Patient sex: M
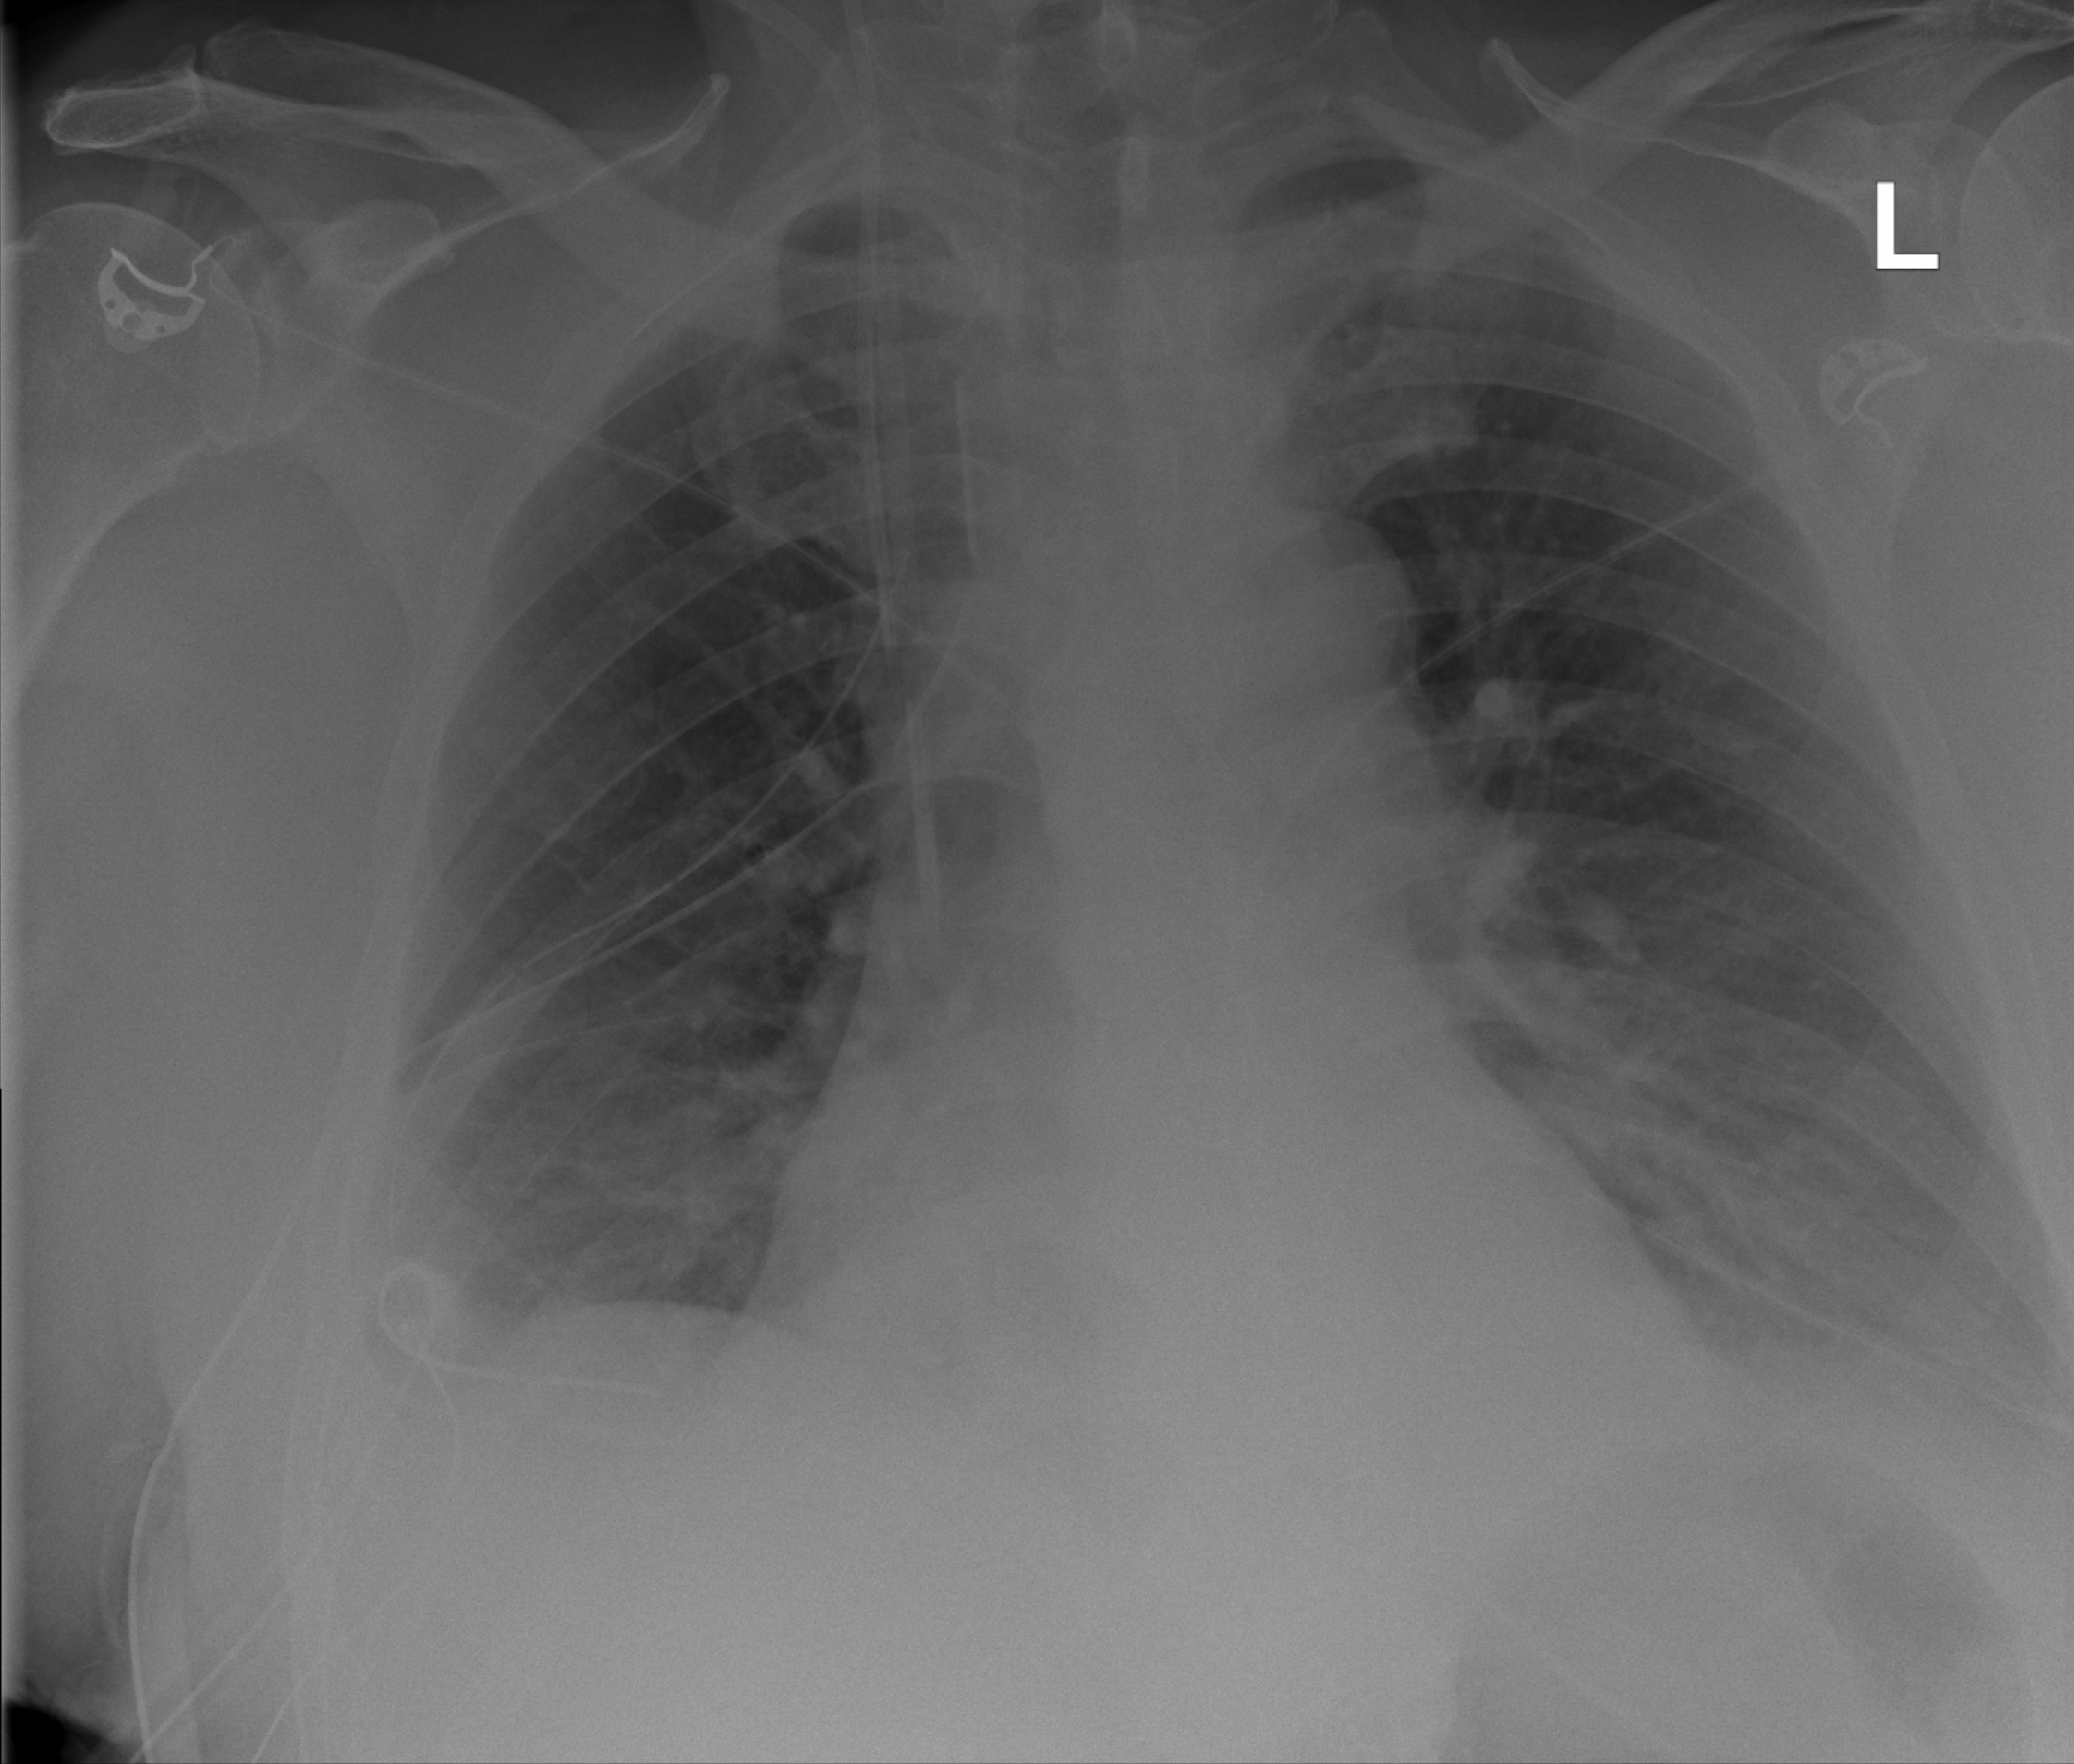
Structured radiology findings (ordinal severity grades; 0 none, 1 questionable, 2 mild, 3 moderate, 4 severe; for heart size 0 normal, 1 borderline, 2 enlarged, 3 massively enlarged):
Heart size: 0
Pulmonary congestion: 0
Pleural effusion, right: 2
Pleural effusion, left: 0
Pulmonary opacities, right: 0
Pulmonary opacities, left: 0
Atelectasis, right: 2
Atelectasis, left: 0